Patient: sex M, age 57
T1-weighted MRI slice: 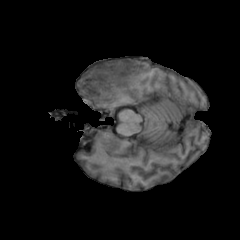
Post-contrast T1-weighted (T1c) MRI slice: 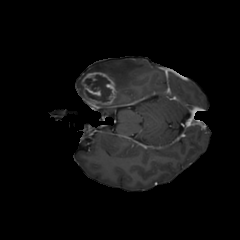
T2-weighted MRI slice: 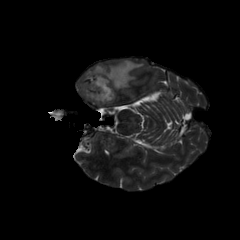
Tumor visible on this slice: yes
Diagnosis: Glioblastoma, IDH-wildtype
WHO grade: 4